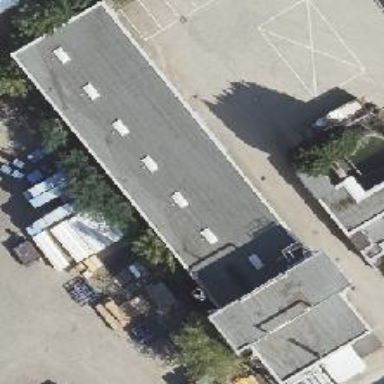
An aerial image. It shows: Flat-roofed building.